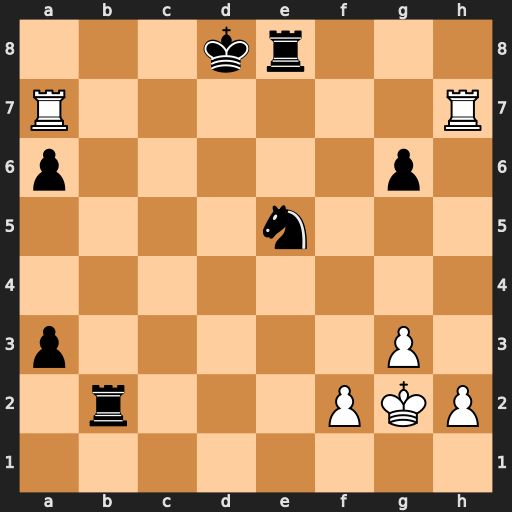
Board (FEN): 3kr3/R6R/p5p1/4n3/8/p5P1/1r3PKP/8
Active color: w
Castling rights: -
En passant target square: -
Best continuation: Ra8+ Rb8 Rxb8#